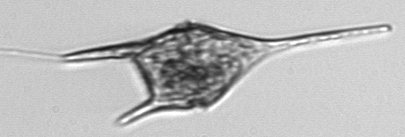
Label: Tripos_lineatus